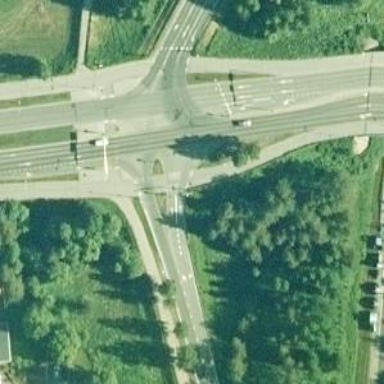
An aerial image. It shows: Asphalt cycleway.